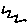
Label: zigzag